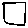
Label: square